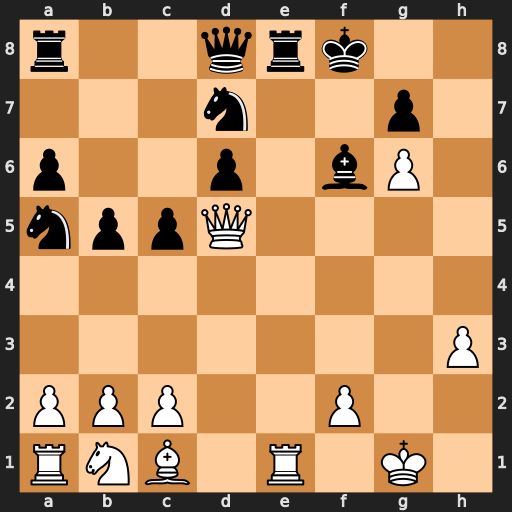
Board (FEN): r2qrk2/3n2p1/p2p1bP1/nppQ4/8/7P/PPP2P2/RNB1R1K1
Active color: w
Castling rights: -
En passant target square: -
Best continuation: Qf7#